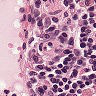
Metastatic tissue present: no